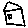
Label: house